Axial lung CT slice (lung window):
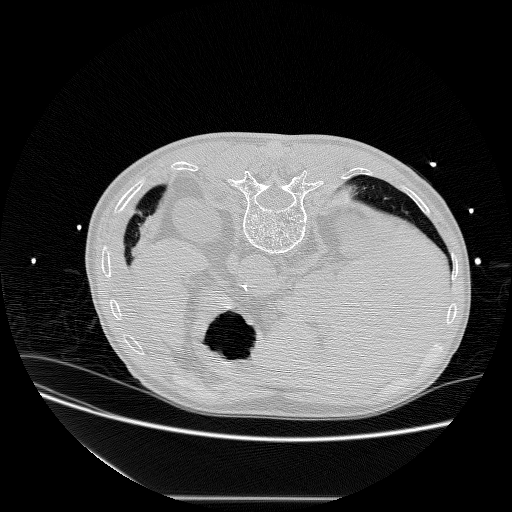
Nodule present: no